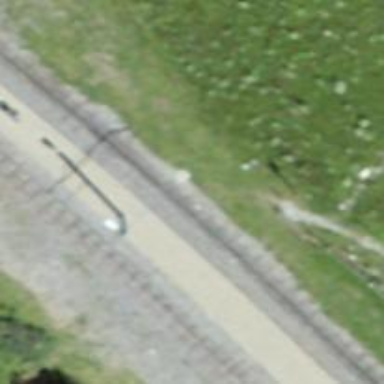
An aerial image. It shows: Platform on the railway.